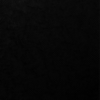
Label: not_dusty